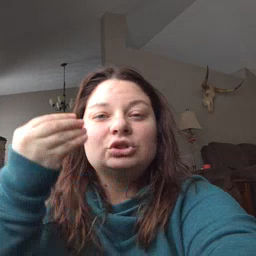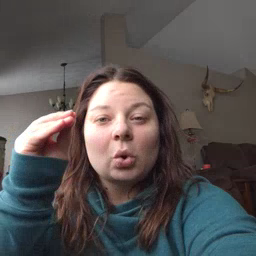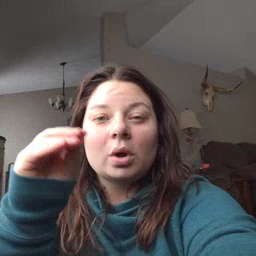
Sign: store